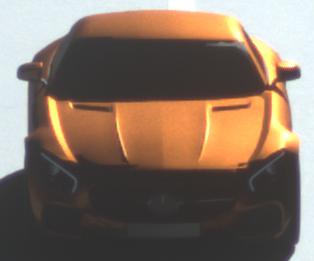
Make: Mercedes-Benz
Model: AMG GT Coupé
Detailed model: AMG GT (190) Coupé
Model produced from: 2014/10
Model produced until: 2017/01
Doors: 2
Color: orange
Road condition: dry road
Daytime: morning or afternoon
Contrast: high contrast